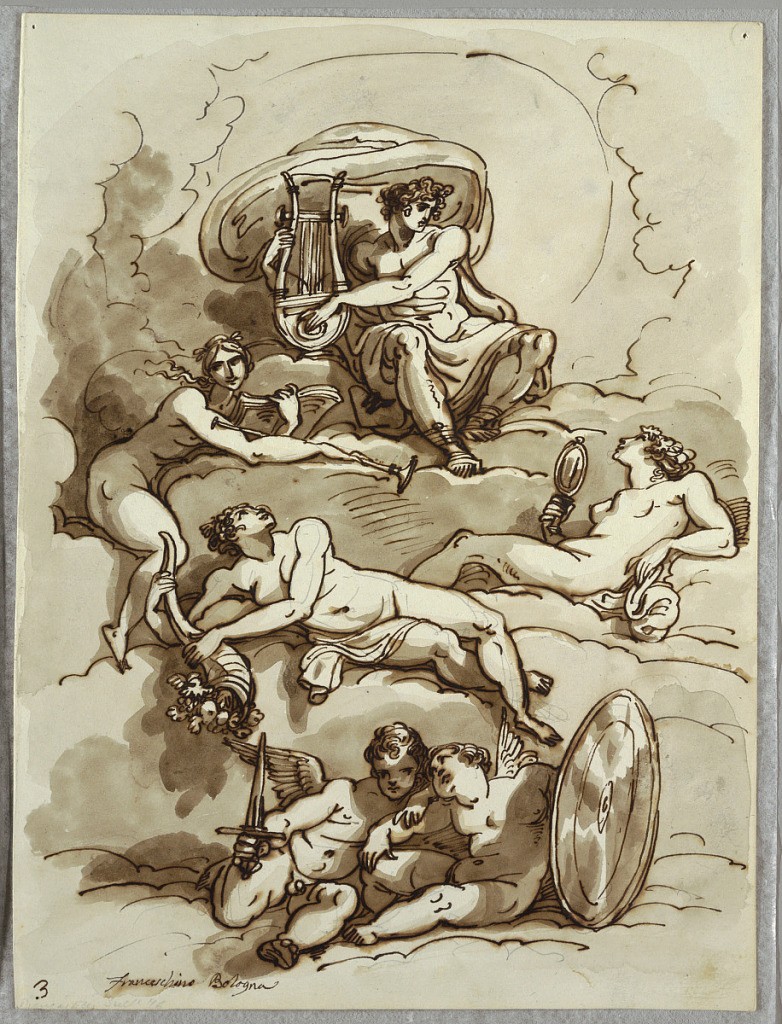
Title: Apollo with Lyre, Fame, Abundance, Beauty and Two Putti on Clouds, Study after Marcantonio Franceschini
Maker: Felice Giani, Italian, 1758–1823
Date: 1821–22
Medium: Pen and brown ink, brown wash, over black chalk white heavy wove paper
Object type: Sketchbook folio
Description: Above, Apollo with lyre, sitting on cloud. At center and at left, three reclining nymphs or goddesses. One with book and trumpet, one with cornucopia, and one with mirror. Below, two winged putti, one holding short sword, and one putti with round shield.